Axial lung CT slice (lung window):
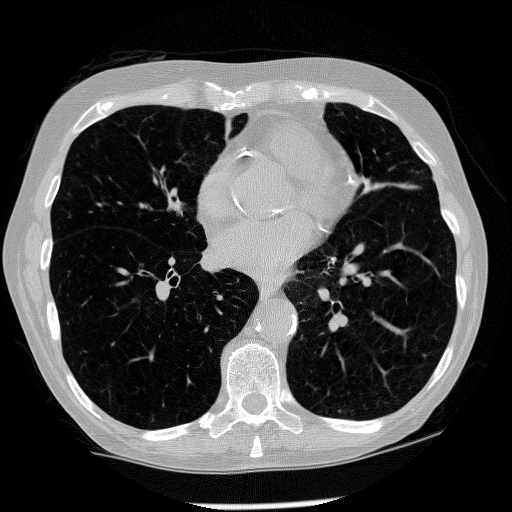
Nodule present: no